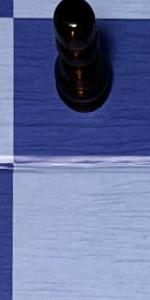
Label: Empty